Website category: auto
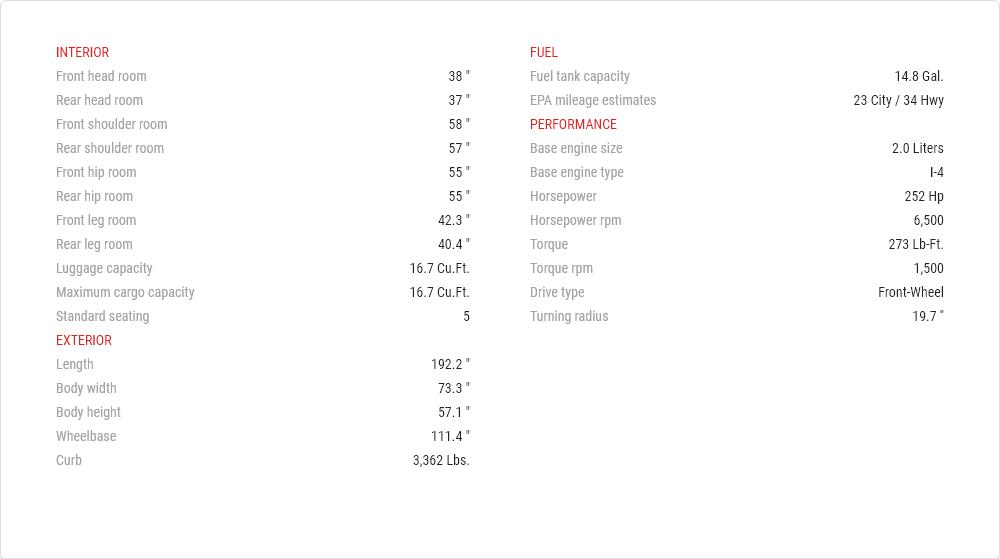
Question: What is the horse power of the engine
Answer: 252 hp

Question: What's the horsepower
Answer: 252 hp

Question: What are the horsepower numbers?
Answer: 252 hp

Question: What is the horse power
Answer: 252 hp

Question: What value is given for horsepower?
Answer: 252 hp

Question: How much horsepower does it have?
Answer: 252 hp

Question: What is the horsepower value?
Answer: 252 hp

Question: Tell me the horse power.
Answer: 252 hp

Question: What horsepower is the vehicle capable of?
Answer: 252 hp

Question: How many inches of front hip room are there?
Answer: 55 "

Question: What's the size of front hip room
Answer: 55 "

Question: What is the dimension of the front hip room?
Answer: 55 "